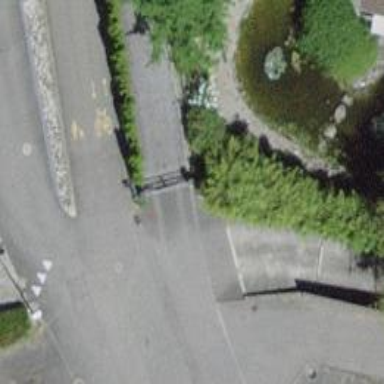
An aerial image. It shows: Gate.